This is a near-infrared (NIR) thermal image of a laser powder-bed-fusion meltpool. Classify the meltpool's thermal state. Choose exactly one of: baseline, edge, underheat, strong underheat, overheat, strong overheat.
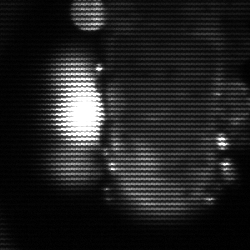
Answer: strong underheat